This plot shows a bearing's acceleration signal over time (raw waveform). Based on the visible evidence, which condition applies: normal, inner_race, outer_race, ball?
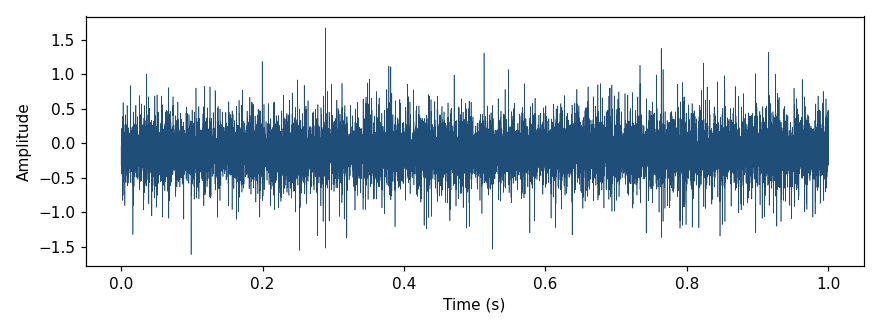
Answer: inner_race